Question: When I have put SearchView into activity_main.xml
'''
<SearchView
android:id="@+id/search"
android:layout_width="wrap_content"
android:layout_height="wrap_content"
android:layout_alignParentLeft="true"
android:layout_alignParentTop="true" >
</SearchView>
'''
It is giving error:
> View requires API level 11(current min is 8)
Is there any way to support SearchView in API8?
PS. When I had same problem with SimpleCursorAdapter, I have solved by this:
> import android.support.v4.widget.SimpleCursorAdapter;

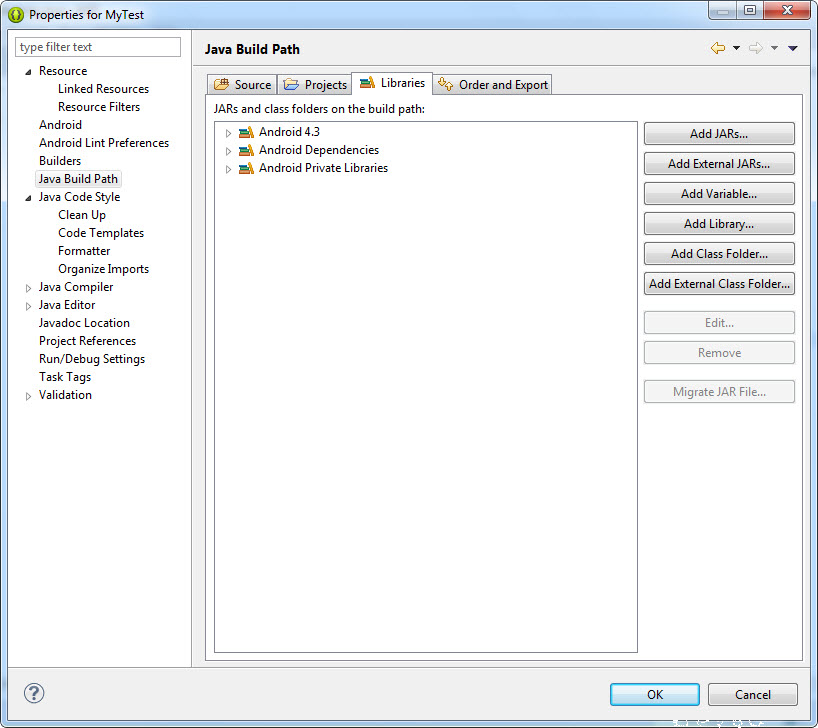
Answer: You need to use <URL> library.
Add either library to your project (make sure to follow the section if using AppCompat), then use:
'import com.actionbarsherlock.widget.SearchView;'
or:
'import android.support.v7.widget.SearchView;'
respectively.